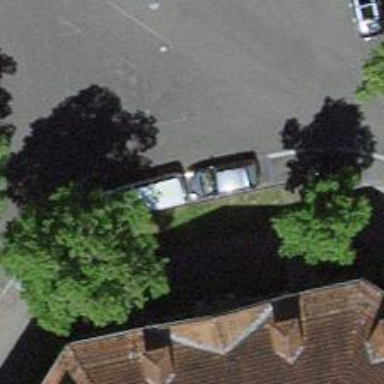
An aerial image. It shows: Street-side parking area.